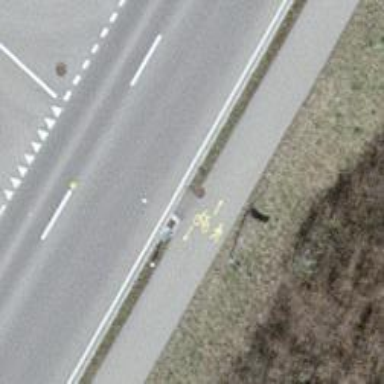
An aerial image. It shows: Unmarked asphalt crossing on cycleway road.